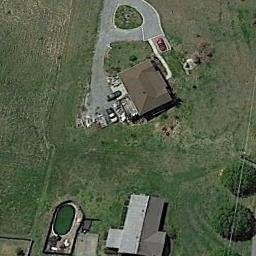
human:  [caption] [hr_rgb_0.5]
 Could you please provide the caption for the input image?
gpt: There are several houses among the lush woods .

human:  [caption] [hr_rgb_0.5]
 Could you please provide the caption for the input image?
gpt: There are several houses of different sizes in a sparse residential area surrounded by grass .

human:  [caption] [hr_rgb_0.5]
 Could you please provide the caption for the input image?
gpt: The sparse residential is on the grass .

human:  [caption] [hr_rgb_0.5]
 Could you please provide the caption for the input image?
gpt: There are several buildings of different shapes and sizes in the sparse residential .

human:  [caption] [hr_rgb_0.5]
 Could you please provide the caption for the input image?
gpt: A sparse residential area with a brown building and a gray building on the green meadow .